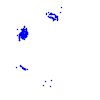
Particle: pion